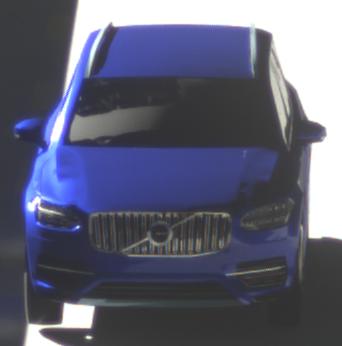
Make: Volvo
Model: XC90 B5
Detailed model: XC90 (L)
Model produced from: 2019/08
Model produced until: 2020/04
Doors: 5
Color: blue
Road condition: dry road
Daytime: morning or afternoon
Contrast: high contrast